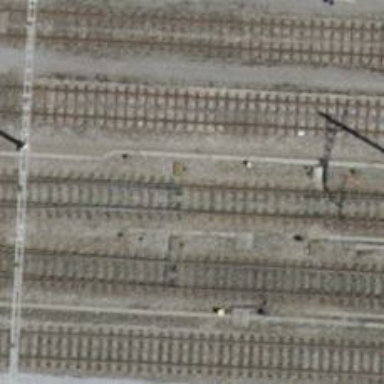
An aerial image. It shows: Railway switch.